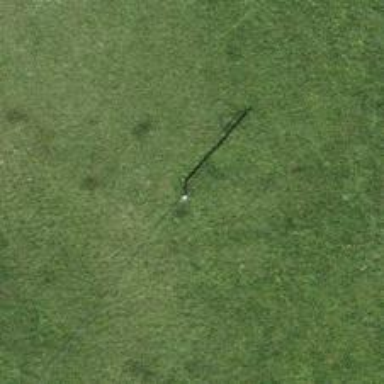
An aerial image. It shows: Power pole.